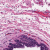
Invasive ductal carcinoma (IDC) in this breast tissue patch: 0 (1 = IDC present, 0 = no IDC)